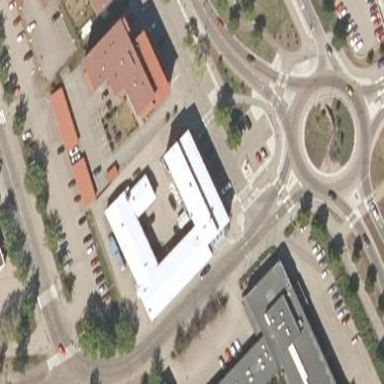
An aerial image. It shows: Apartments building with white roof.